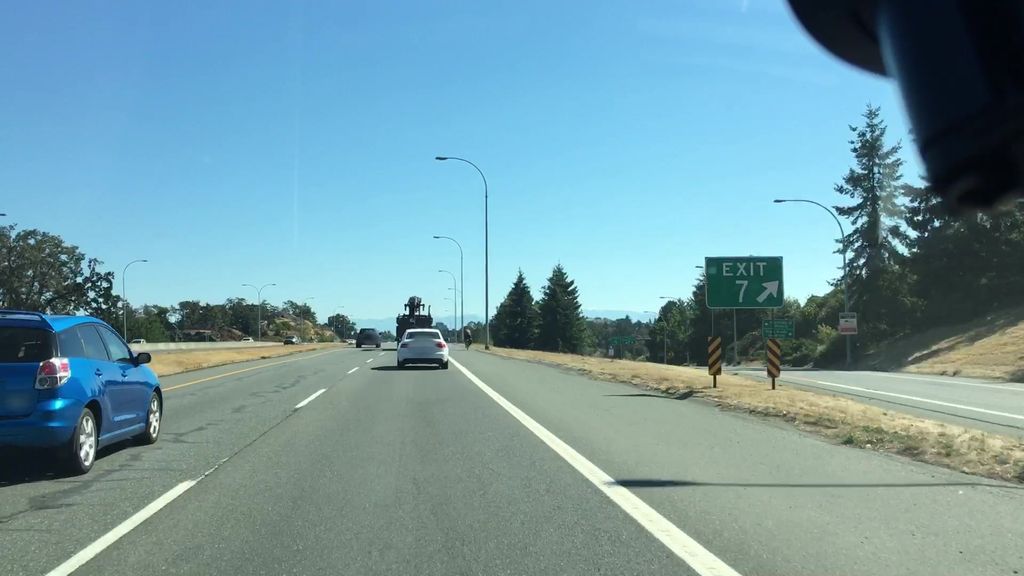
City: victoria